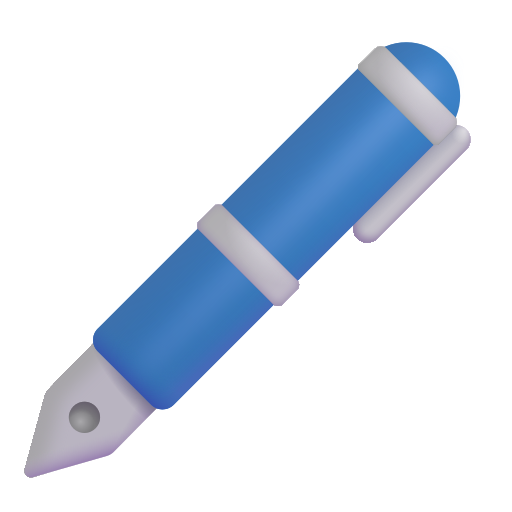
fountain pen color